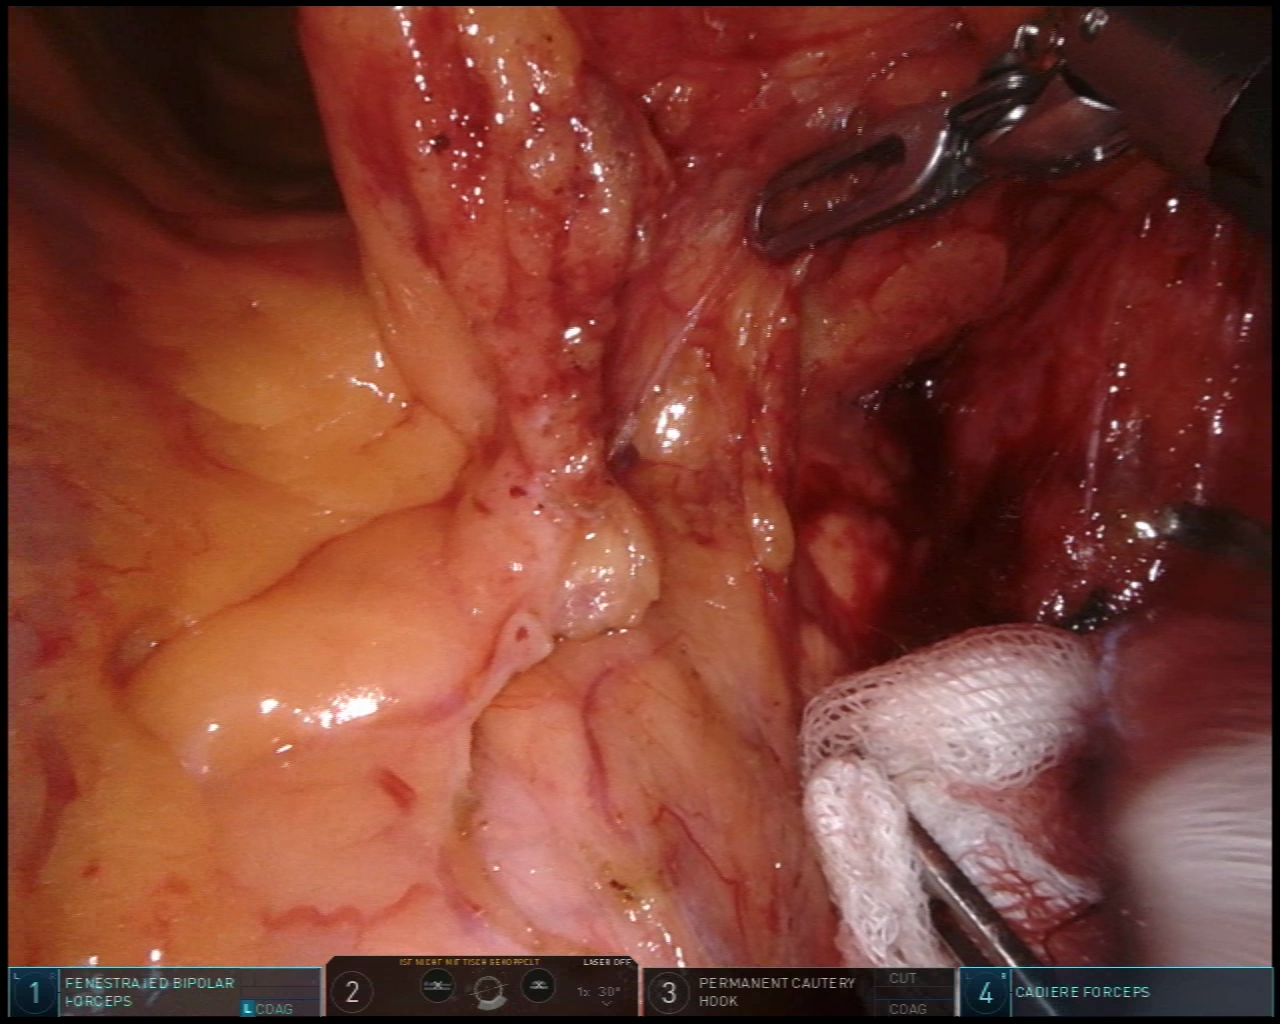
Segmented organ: pancreas
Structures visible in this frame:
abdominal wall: no
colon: yes
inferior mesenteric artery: no
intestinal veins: no
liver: no
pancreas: yes
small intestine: no
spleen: no
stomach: no
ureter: no
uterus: no
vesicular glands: no